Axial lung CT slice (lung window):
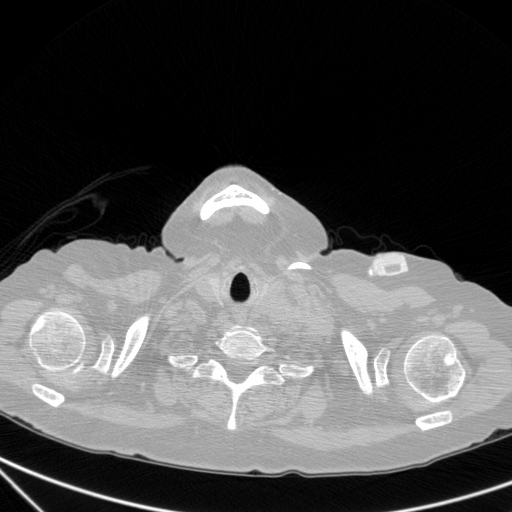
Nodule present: no